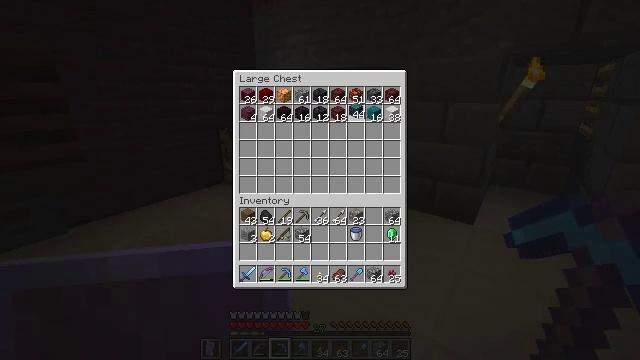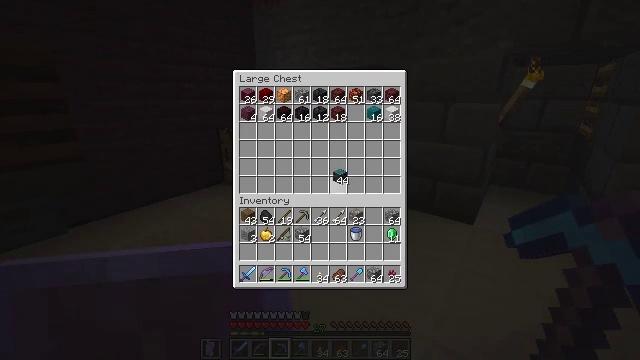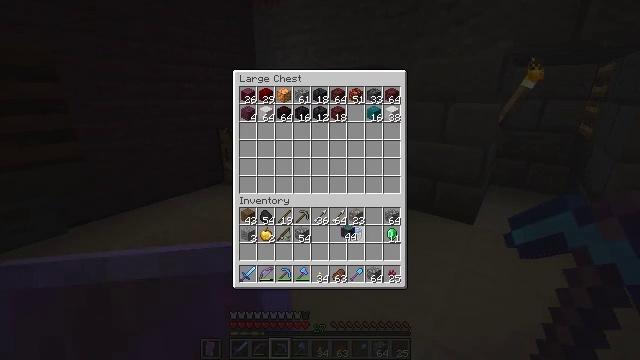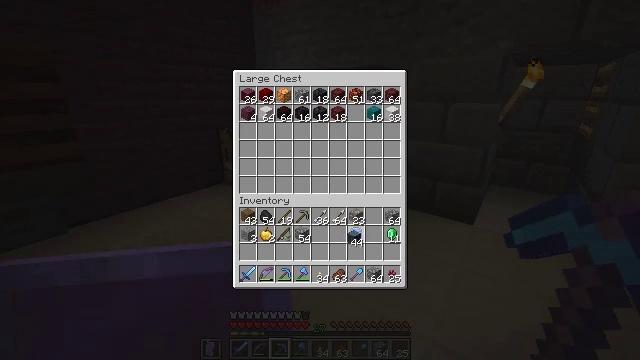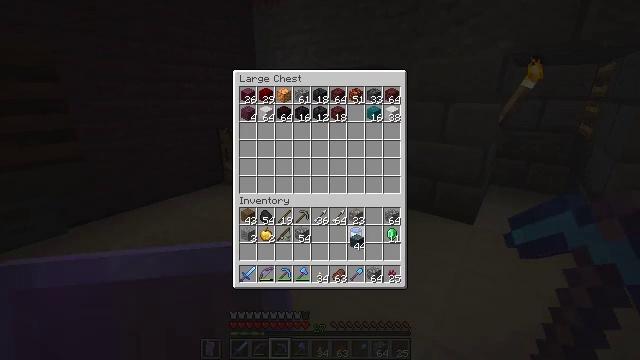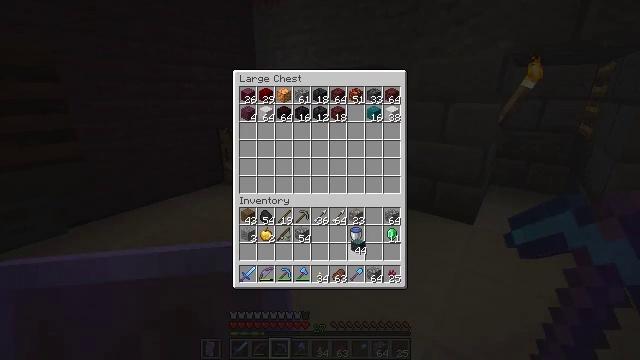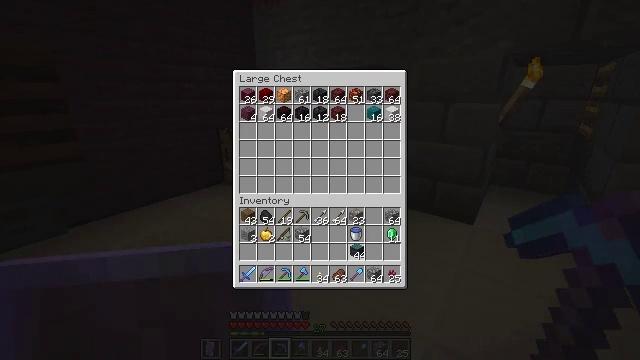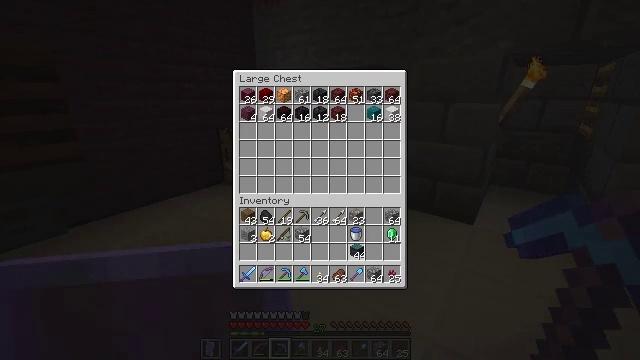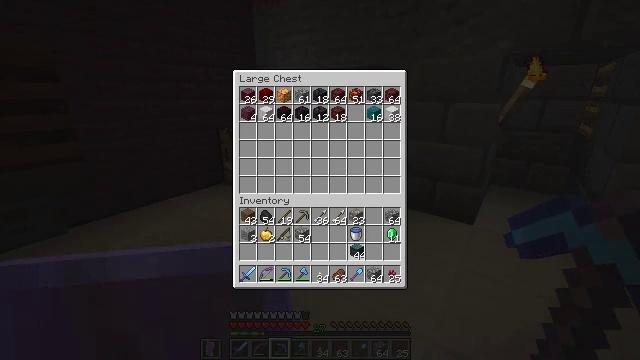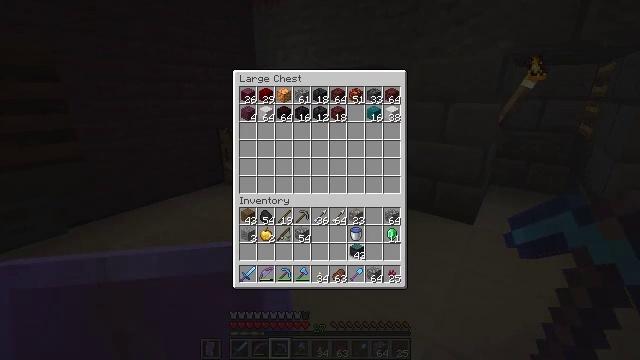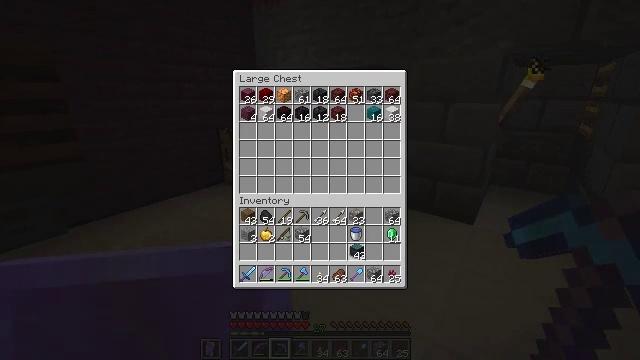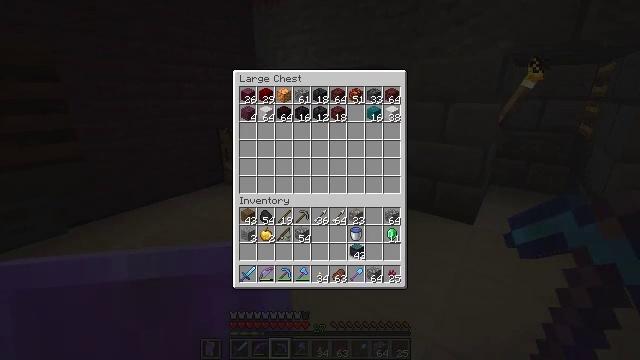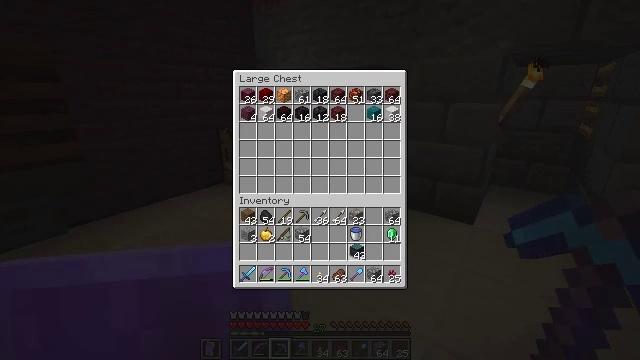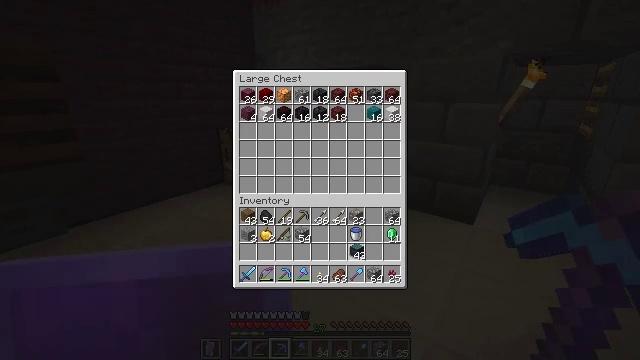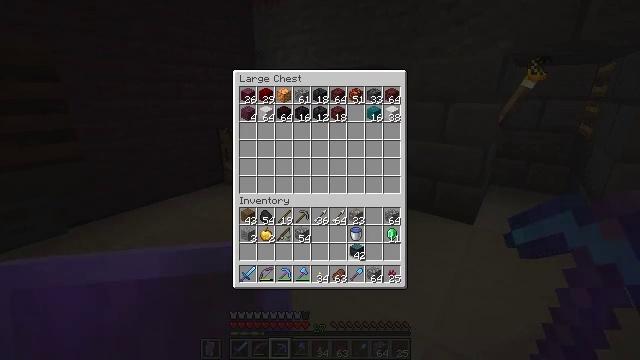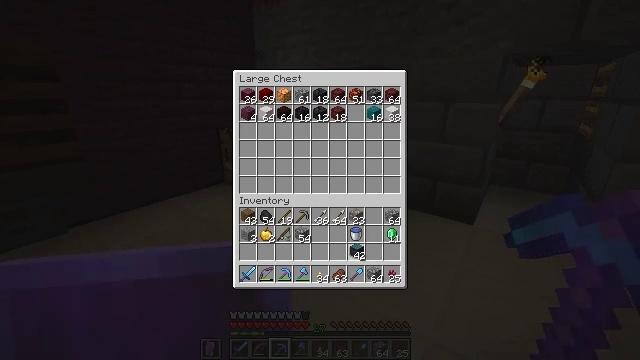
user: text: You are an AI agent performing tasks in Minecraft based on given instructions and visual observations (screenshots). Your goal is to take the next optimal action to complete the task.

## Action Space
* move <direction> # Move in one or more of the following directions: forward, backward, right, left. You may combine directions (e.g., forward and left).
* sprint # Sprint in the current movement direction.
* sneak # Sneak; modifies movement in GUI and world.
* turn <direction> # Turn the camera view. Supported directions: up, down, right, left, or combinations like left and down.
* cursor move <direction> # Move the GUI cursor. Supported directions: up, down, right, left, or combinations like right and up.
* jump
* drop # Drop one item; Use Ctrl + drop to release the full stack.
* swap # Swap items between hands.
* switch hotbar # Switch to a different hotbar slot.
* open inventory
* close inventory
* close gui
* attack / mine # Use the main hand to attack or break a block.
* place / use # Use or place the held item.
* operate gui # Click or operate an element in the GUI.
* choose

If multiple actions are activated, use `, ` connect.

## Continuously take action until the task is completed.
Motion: motion action
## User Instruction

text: Make warped planks from warped stem.
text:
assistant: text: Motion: cursor move left and down
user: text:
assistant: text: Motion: cursor move right and down
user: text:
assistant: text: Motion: no_op
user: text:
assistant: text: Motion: no_op
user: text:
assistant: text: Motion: no_op
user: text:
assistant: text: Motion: no_op
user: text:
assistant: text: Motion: choose
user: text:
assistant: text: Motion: choose
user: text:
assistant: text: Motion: no_op
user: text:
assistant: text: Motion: no_op
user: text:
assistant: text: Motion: no_op
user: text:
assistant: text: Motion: choose
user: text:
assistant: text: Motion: choose
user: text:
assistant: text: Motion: no_op
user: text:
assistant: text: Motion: no_op
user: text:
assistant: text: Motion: no_op
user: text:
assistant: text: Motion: no_op
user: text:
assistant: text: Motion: choose
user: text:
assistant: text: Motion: choose
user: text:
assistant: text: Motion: no_op
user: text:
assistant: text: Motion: no_op
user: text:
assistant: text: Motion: no_op
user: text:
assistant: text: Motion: no_op
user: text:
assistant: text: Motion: no_op
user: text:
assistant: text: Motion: cursor move up
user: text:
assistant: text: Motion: no_op
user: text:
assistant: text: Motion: no_op
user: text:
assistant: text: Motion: cursor move down
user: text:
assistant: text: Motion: no_op
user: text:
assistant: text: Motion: no_op